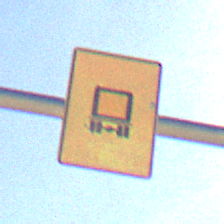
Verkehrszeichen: KennzeichnungspflichtigeFahrzeugeGefaehrlicheGueterOhnePfeilsymbol
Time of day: Midday
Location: Outdoor (Nature)
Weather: Clear
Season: NotSpecified
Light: Natural